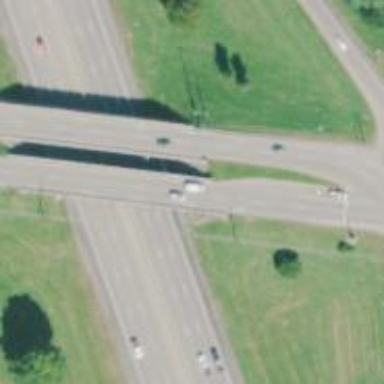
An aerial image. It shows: Secondary road crossing viaduct.